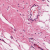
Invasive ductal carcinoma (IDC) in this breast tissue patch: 0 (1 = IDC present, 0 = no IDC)